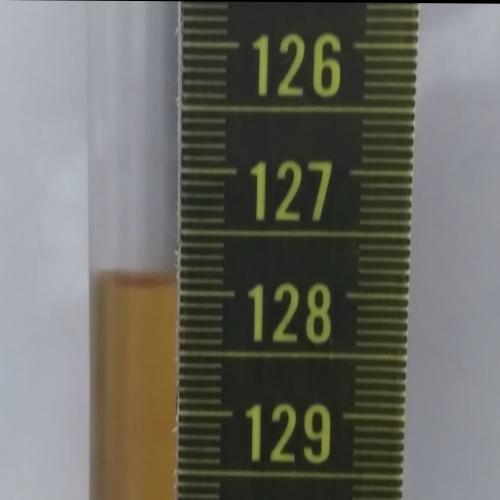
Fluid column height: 127.9 cm